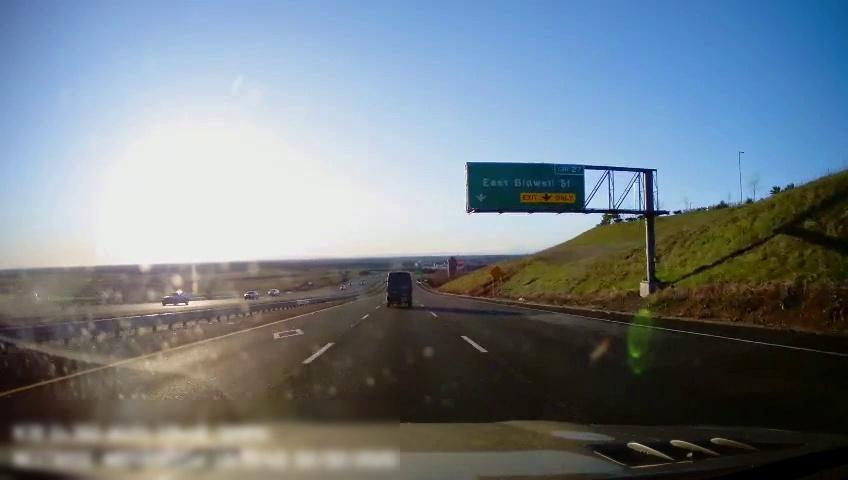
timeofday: Day
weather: Sunny
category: Drivable Space
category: Drivable Space
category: Vehicles | Truck
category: Vehicles | Car
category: Vehicles | Car
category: Vehicles | Car
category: Lanes | Current Lane
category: Lanes | Current Lane
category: Lanes | Alternate Lane
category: Lanes | Alternate Lane
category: Traffic | Signs